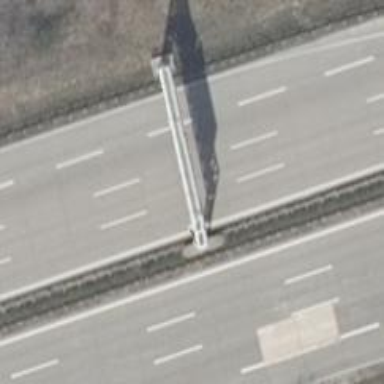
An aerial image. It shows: Bridge with gantry.